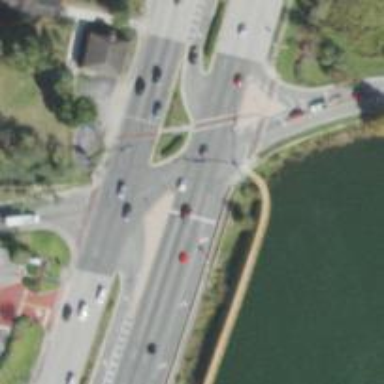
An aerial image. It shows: Marked crossing on footway.